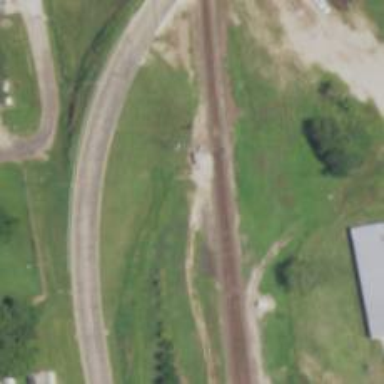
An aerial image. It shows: Railway spur junction.